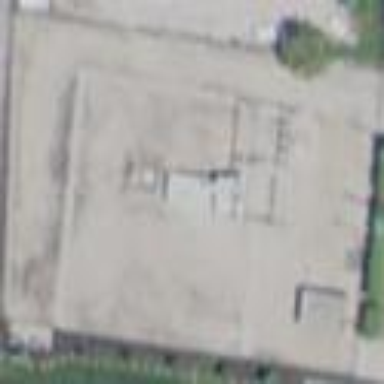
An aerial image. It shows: Outdoor substation for power distribution.